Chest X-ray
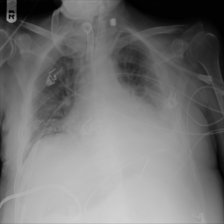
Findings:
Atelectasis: negative
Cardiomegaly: negative
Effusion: negative
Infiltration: negative
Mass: negative
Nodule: negative
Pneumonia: negative
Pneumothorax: negative
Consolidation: negative
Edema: negative
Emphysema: negative
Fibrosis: negative
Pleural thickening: negative
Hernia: negative